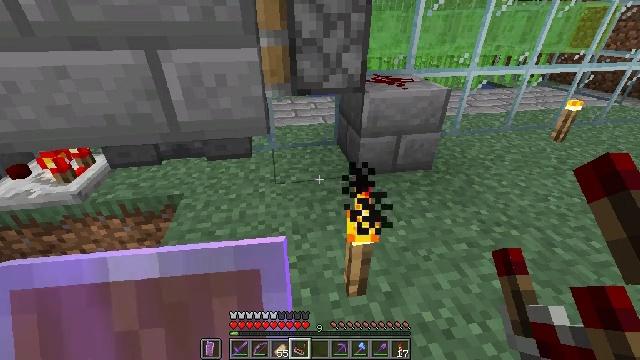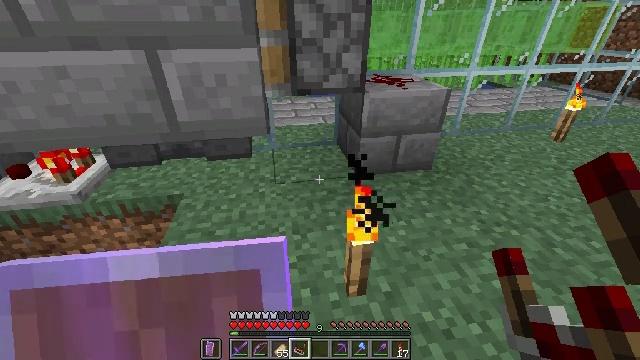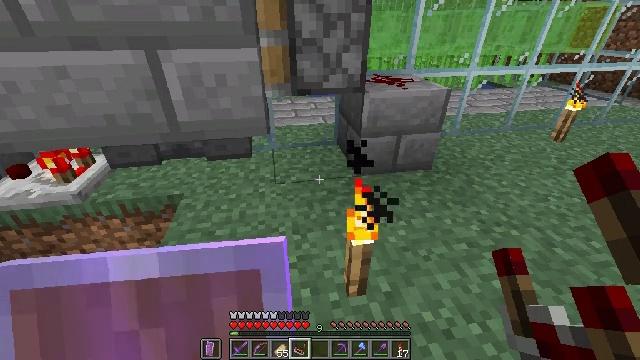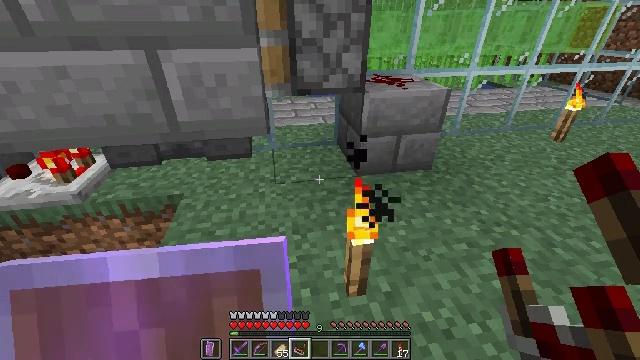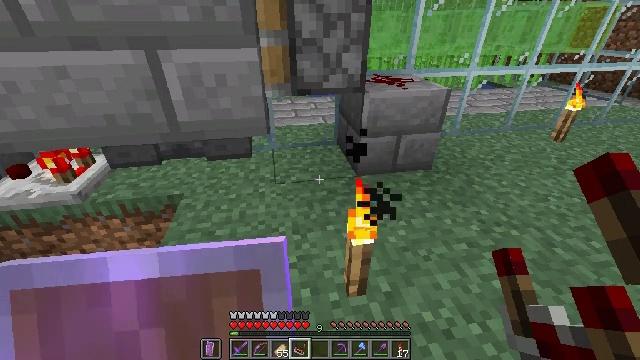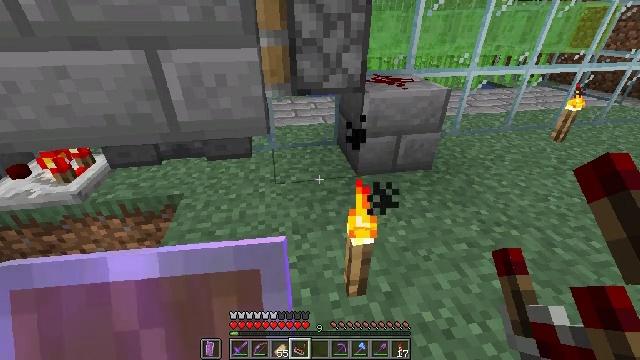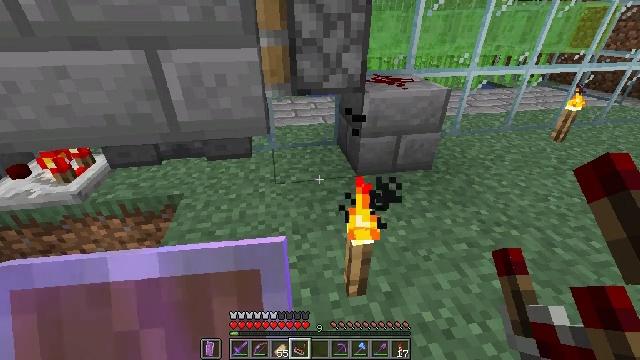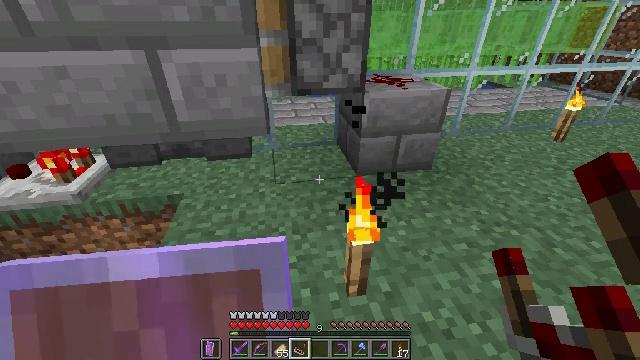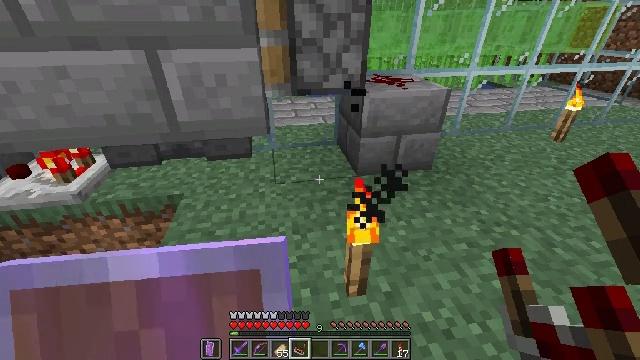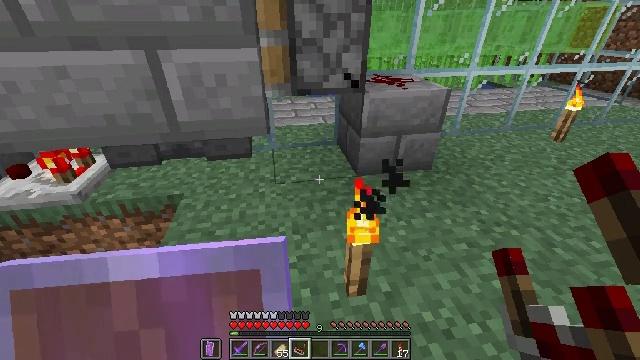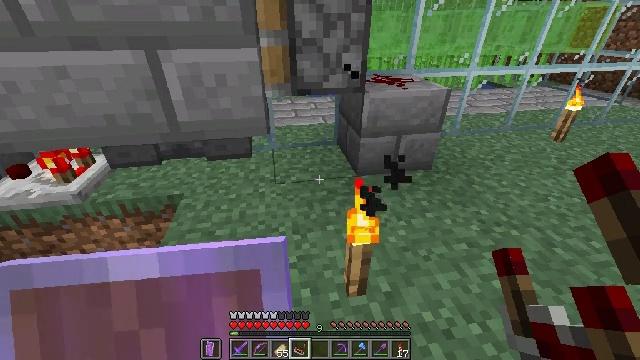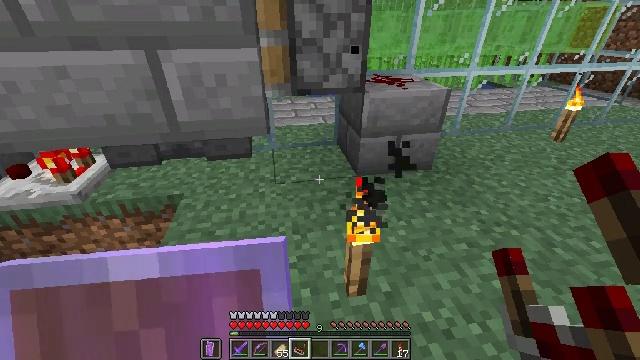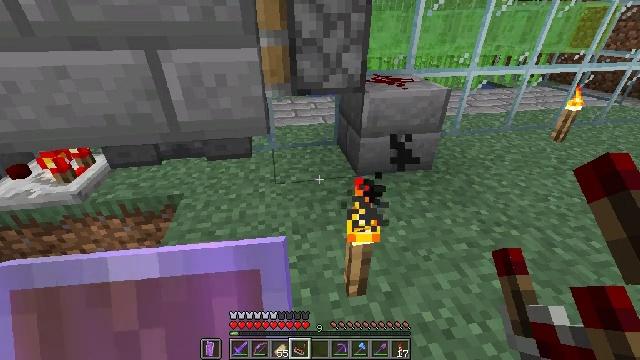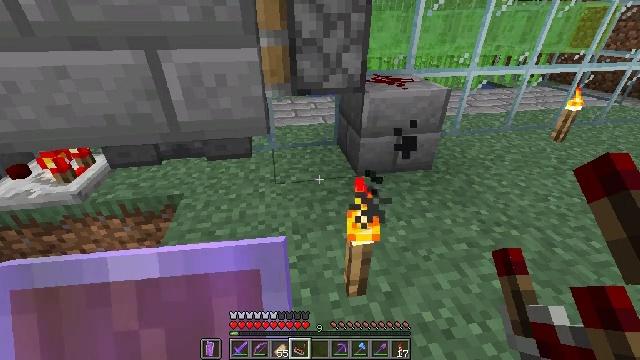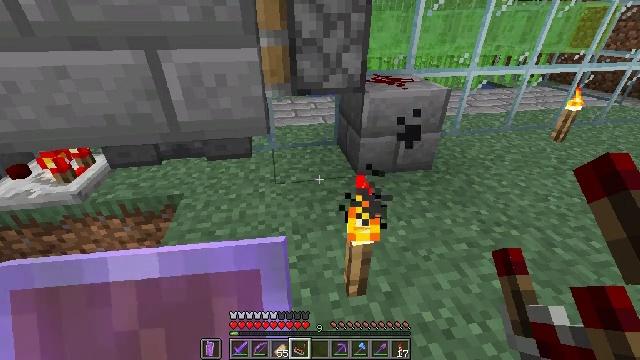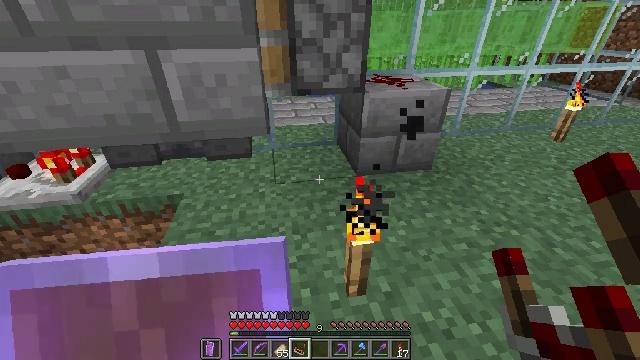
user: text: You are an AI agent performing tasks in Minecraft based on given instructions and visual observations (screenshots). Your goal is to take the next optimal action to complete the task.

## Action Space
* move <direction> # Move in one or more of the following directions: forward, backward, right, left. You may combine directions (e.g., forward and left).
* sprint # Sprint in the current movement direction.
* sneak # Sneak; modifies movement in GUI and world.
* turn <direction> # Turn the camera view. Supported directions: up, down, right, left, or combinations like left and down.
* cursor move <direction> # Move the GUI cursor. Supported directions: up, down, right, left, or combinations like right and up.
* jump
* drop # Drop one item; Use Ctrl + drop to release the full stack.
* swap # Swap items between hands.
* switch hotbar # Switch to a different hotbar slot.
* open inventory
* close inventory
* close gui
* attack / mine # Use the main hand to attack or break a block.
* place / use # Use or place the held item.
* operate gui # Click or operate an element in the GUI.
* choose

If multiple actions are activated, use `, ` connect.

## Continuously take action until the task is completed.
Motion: motion action
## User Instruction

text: Destroy the comparator to move it.
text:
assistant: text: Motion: no_op
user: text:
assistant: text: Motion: no_op
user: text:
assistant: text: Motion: no_op
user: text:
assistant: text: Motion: no_op
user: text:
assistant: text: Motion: no_op
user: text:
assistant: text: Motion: no_op
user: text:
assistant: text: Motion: no_op
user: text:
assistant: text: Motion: no_op
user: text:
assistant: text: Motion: no_op
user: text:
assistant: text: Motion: no_op
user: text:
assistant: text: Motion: no_op
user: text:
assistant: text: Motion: no_op
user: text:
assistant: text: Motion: no_op
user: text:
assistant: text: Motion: no_op
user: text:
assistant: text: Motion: no_op
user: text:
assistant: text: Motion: no_op
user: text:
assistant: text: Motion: no_op
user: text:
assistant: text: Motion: no_op
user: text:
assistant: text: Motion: no_op
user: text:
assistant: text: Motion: no_op
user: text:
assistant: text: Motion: no_op
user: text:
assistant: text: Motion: no_op
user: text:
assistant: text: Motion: no_op
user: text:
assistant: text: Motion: no_op
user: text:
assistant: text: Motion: no_op
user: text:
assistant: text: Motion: no_op
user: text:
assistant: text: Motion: no_op
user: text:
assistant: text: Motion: no_op
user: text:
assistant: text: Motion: no_op
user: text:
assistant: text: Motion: no_op